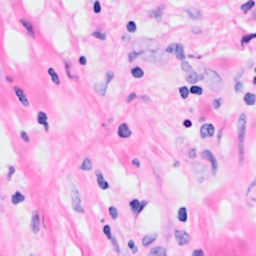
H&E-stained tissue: Breast